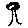
Label: tree